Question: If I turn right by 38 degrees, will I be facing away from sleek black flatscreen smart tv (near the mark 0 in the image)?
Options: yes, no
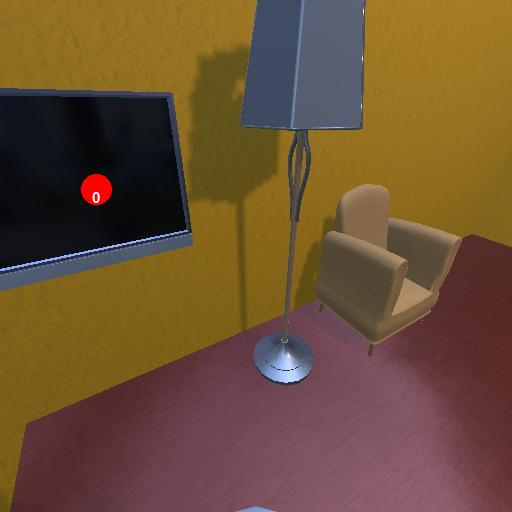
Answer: yes